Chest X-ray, AP view. Patient: 43 years old, sex F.
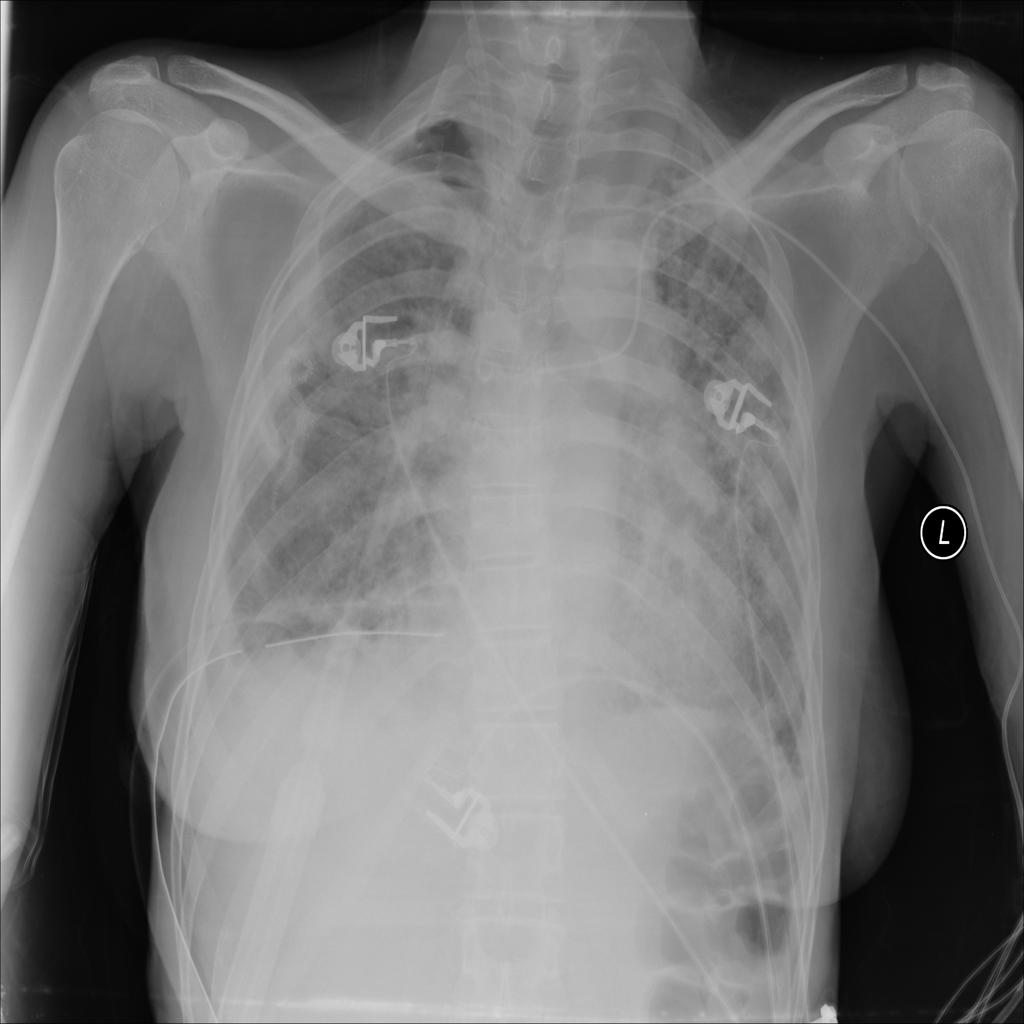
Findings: Cardiomegaly